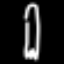
Label: fork